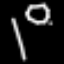
Label: octagon